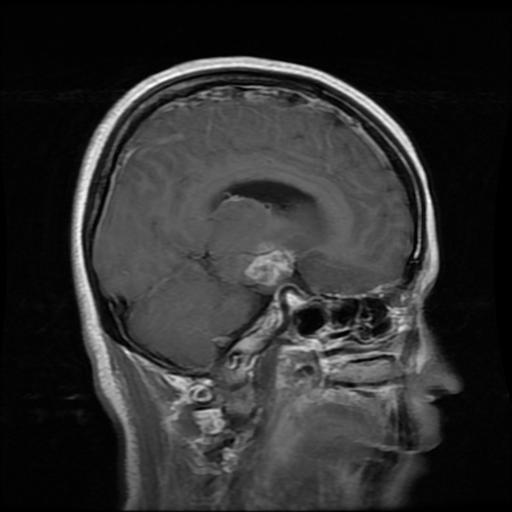
Label: glioma